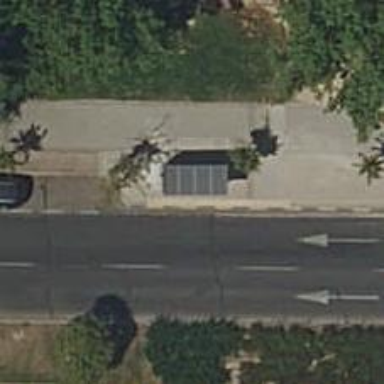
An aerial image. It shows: Bus stop with sheltered platform for public transport.